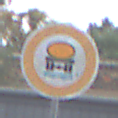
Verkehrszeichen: VerbotFahrzeugeWassergefaehrdenderLadung
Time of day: MorningAfternoon
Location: Outdoor (Urban)
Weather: Overcast
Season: NotSpecified
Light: Natural